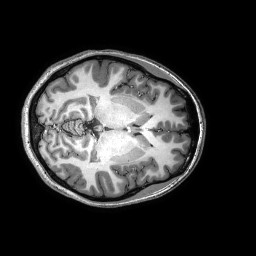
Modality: T1w
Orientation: axial
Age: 18
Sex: female